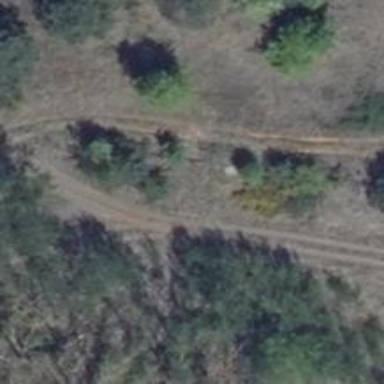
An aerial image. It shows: Grass track with Grade 4 tracktype.